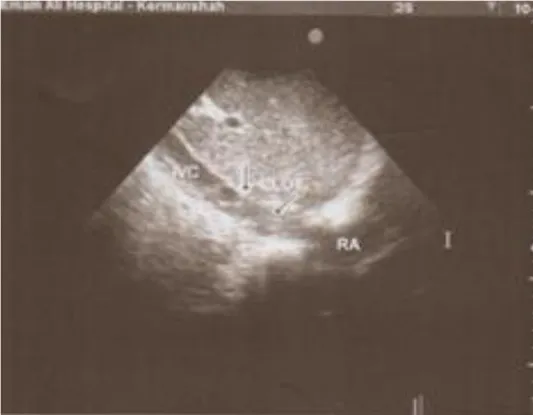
Echocardiography shows thrombosis in inferior vena cava extended to right atrium.
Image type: radiology (ultrasound)